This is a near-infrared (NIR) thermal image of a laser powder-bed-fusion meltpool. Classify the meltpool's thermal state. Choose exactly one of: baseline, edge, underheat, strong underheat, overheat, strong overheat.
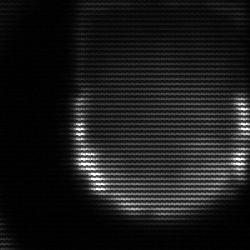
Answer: edge